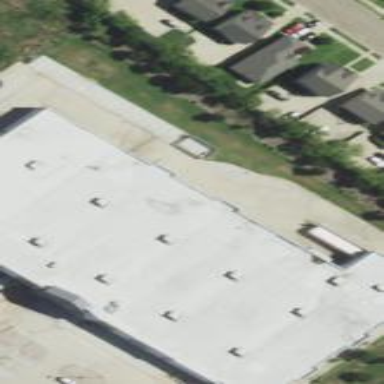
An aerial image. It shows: Commercial building.